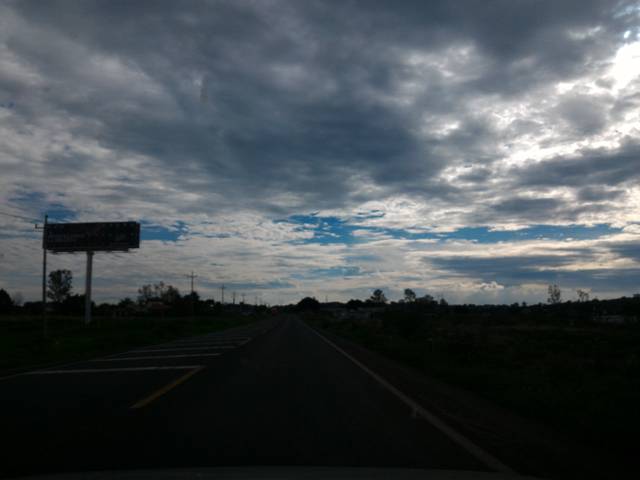
Region: Mexico
Coordinates: 20.653, -103.041